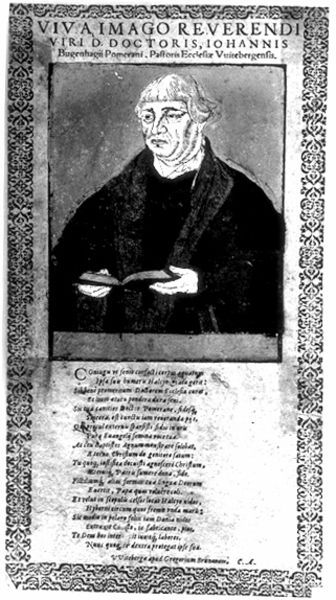
Titel: Bildnis des Johannes Bugenhagen
Künstler: Lucas d.J. Cranach
Institution: (Seriendruck)
Schlagwörter: hand, kopf, mann, schatten, umhang, weiß, frisur, grau, haar, hintergrund, licht, nase, schwarz, zeichnung, ornament, augen, bibel, falten, gesicht, halten, johannes, kragen, mensch, pelz, rahmen, samt, bildnis, herr, hände, portrait, porträt, haare, halbfigur, mantel, lippen, schulter, pony, schrift, grafik, graphik, spalten, rand, ernst, inschrift, brauen, lesen, revers, geschlossen, name, buch, druck, schraffur, radierung, stich, titel, illustration, schwarzweiß, text, zeitung, überschrift, arzt, pupille, talar, prediger, prister, pelzkragen, leben, pfarrer, priester, luther, borde, kupferstich, aufgeschlagen, ornat, doktor, speck, latein, lateinisch, flecke, druckschrift, majuskel, johannis, cranach, dreiviertelportrait, halbgeschlossen, bugenhagen, protestant, griesgrämig, händen, halgeschlossen, portrair, farrer, viva imago reverendi, holzruck